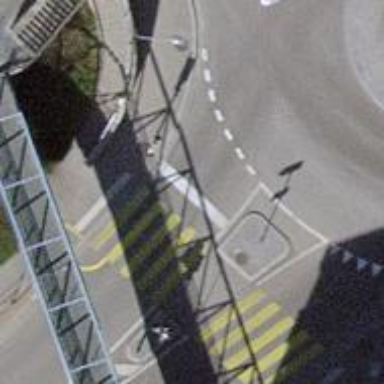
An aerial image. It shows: Crossing with traffic signals.